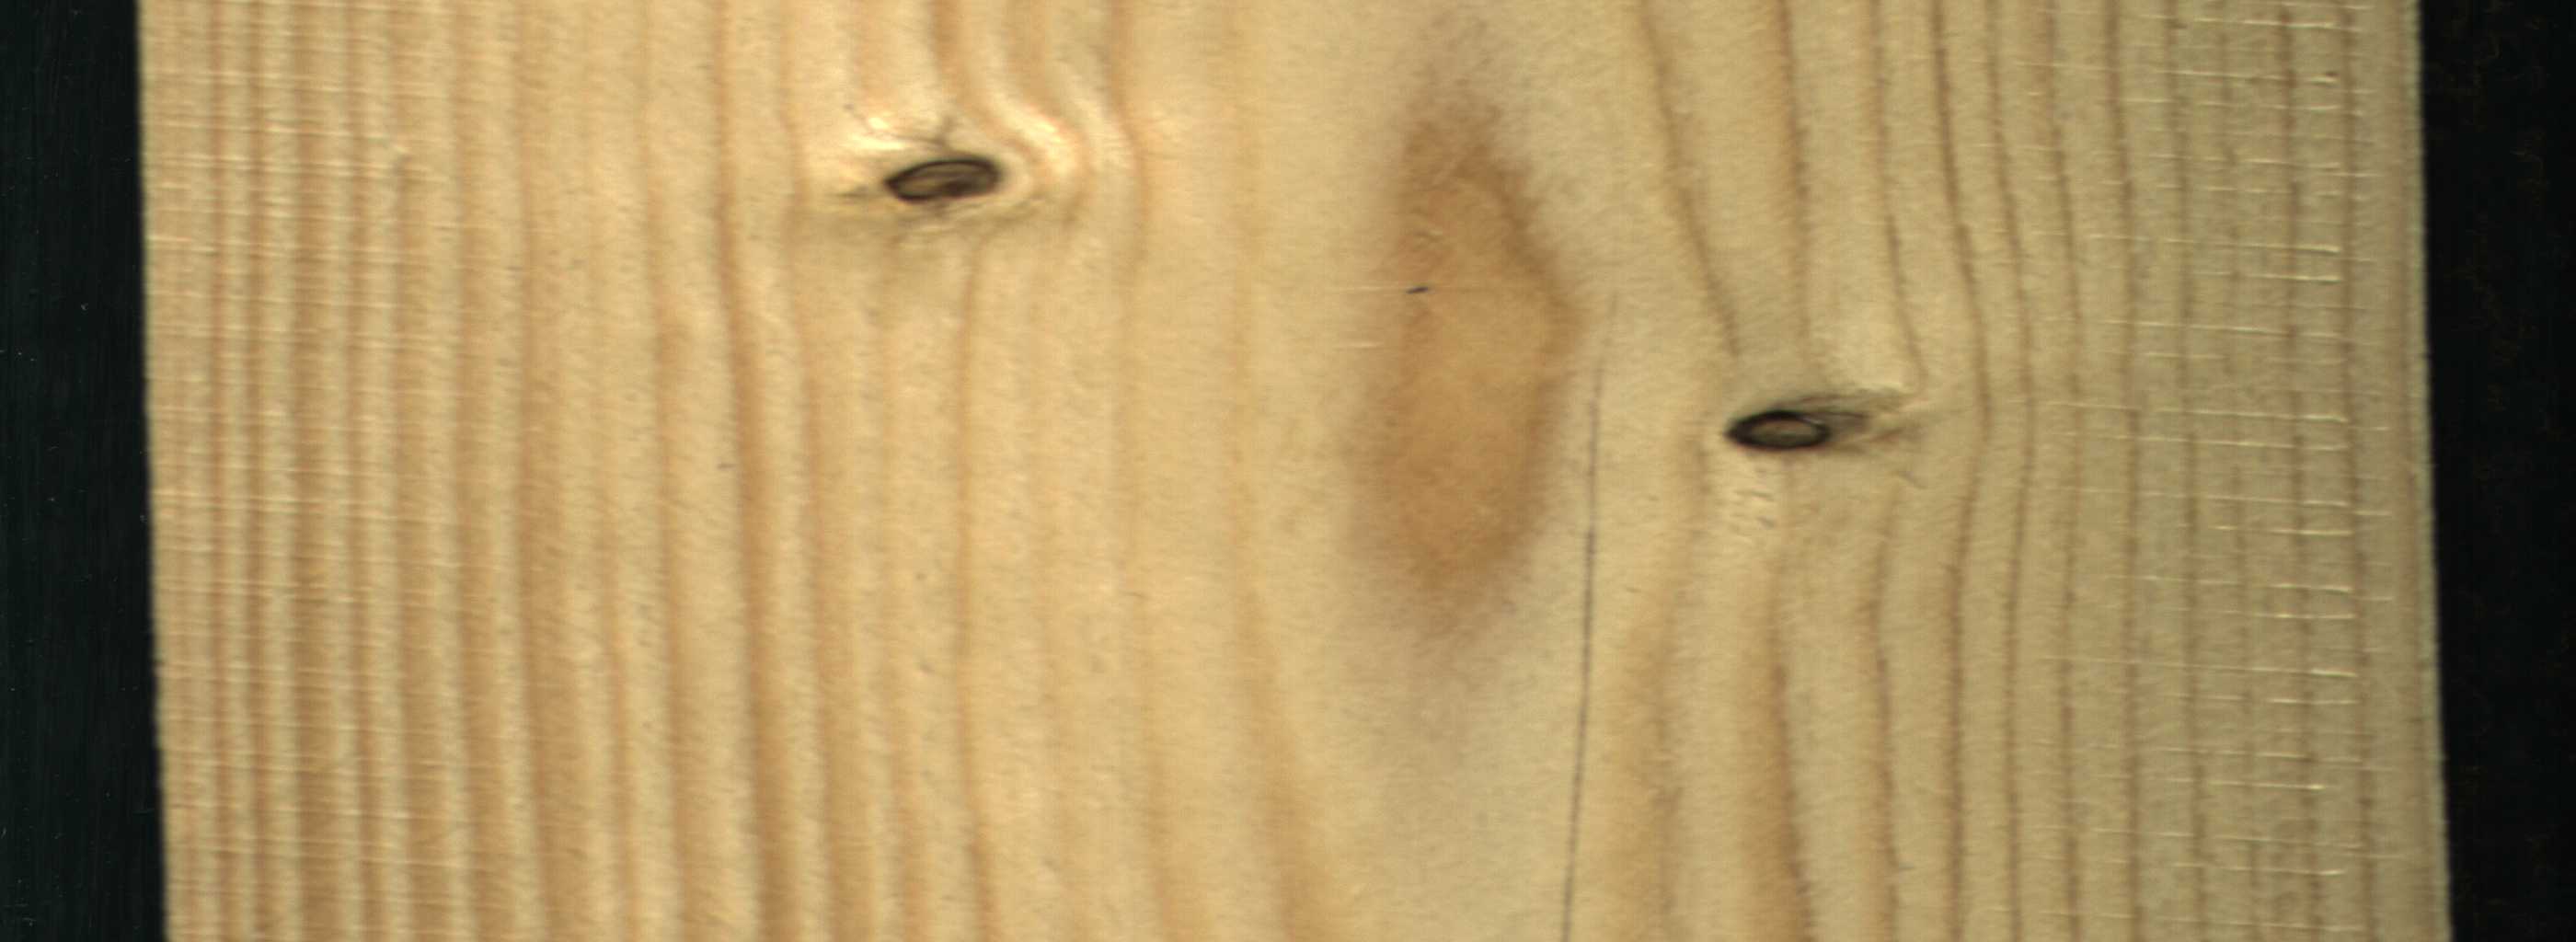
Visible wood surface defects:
Dead_Knot
Dead_Knot